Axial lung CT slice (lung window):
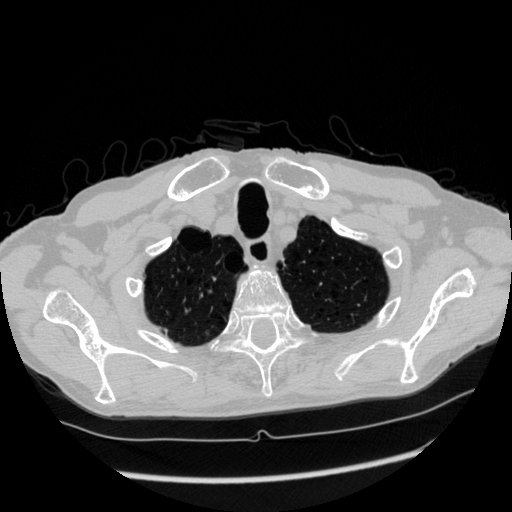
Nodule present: no